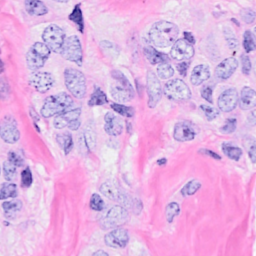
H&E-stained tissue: Breast